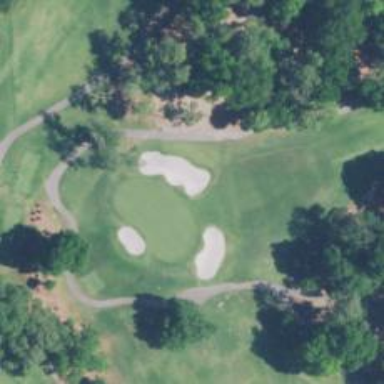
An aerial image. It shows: Golf hole.